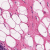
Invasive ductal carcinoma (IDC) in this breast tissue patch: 0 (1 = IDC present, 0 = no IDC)